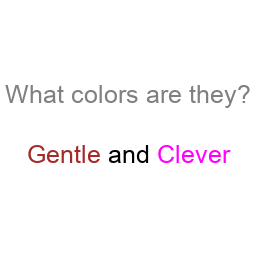
Color: brown, magenta
Background color: white
Question text color: gray